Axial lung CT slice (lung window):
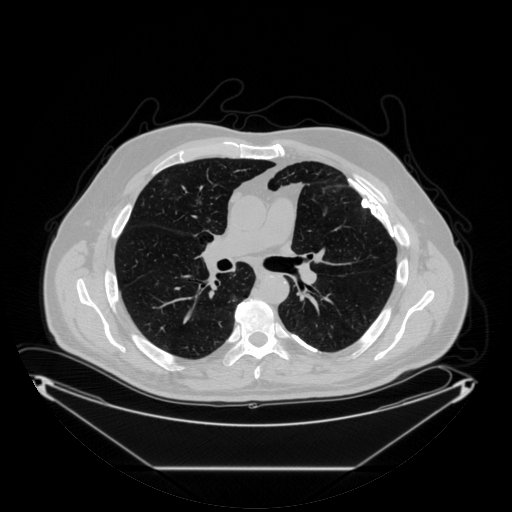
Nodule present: no